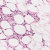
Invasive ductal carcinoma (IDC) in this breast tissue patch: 0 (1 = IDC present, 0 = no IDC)